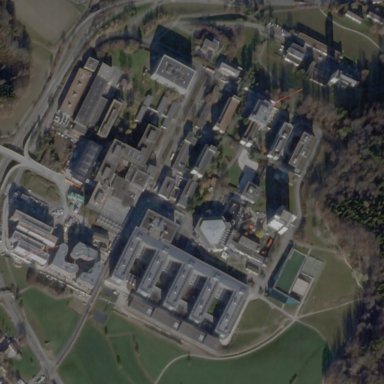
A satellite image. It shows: University.